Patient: sex F, age 71
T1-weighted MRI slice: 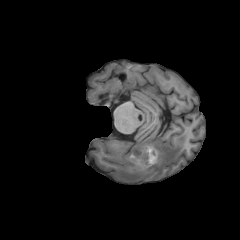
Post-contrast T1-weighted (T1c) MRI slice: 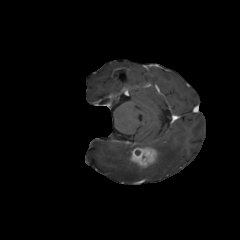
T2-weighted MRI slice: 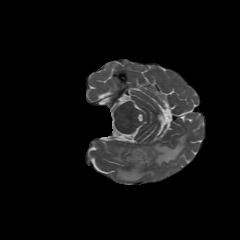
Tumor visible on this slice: yes
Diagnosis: Glioblastoma, IDH-wildtype
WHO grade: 4